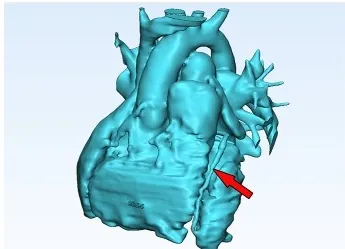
Screenshot of post-processing in 3-Matic. This software was used to cut the myocardium model in such a way that the VSDs could be visualized clearly. The blood pool model (D) was also post-processed in 3-Matic and, while cuts were not required for this model, a 2:1 scale model was produced. The red arrow in. A coronary artery.
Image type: radiology (ct)